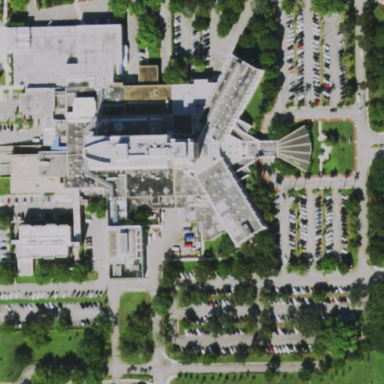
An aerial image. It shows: Healthcare facility identified as hospital.